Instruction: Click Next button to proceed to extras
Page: checkout_seats
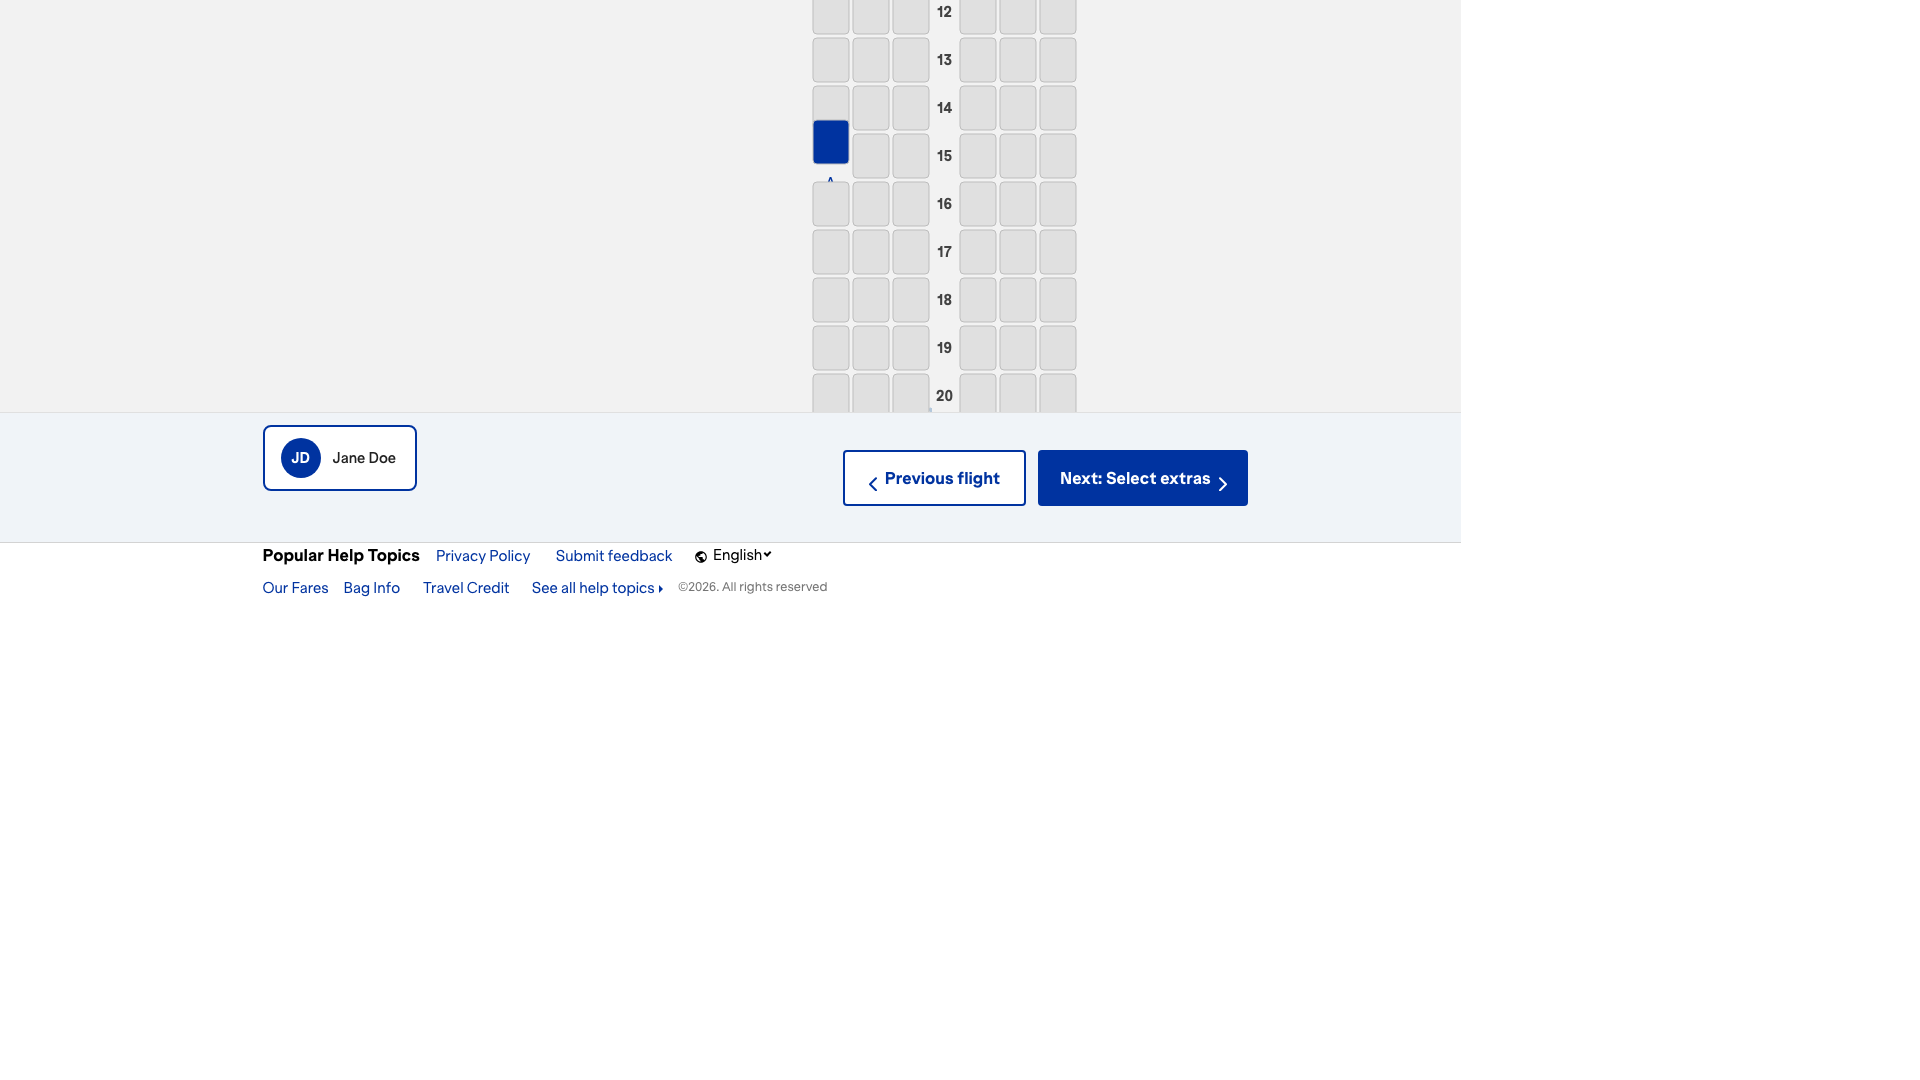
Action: click